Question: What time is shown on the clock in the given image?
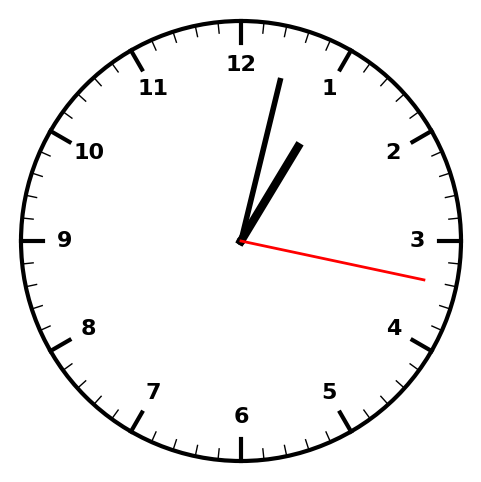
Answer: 01:02:17